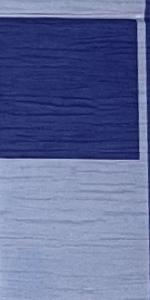
Label: Empty